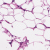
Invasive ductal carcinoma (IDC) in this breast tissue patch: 1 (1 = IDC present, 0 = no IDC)